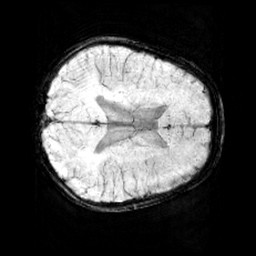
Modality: minIP
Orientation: axial
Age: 9
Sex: female
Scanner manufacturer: siemens
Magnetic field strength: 3 T
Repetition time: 0.027 s
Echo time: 0.02 s